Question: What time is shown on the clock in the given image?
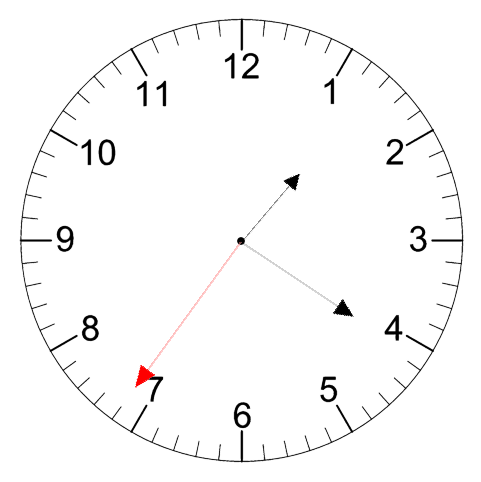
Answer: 01:20:36